Question: Given a link that looks like this (which I know is wrong):
'''
<a href="http://www.something.com/" rel="foo" rel="nofollow">something</a>
'''
How would this have to be treated according to html standards, and how do search engines (i.e. Google) actually treat it? Will it end up as "foo nofollow", "foo", or "nofollow"?
I was stumbling across this, because I noticed that in Google Chrome developer tools the element is shown like so ...

while some plugins I tested out where highlighting the link as .
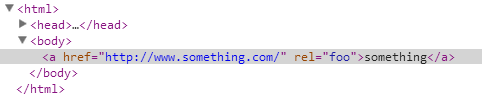
Answer: From the <URL>:
> When the user agent leaves the attribute name state (and before
emitting the tag token, if appropriate), the complete attribute's name
must be compared to the other attributes on the same token; if there
is already an attribute on the token with the exact same name, then
this is a parse error and the new attribute must be removed from the
token.
So the second one will be dropped.